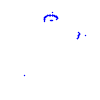
Particle: kaon